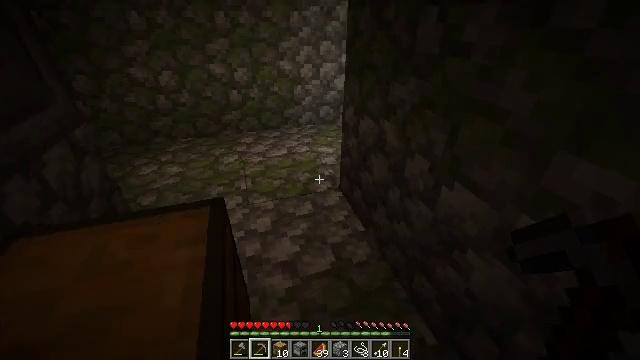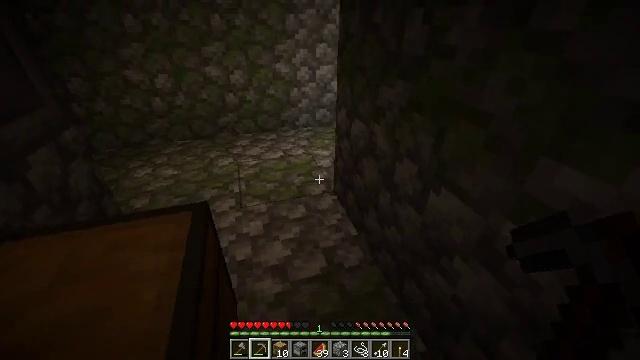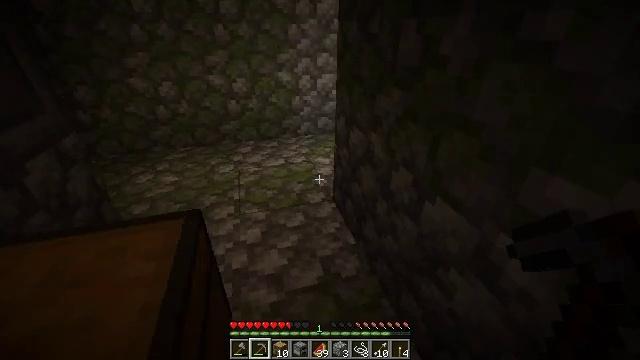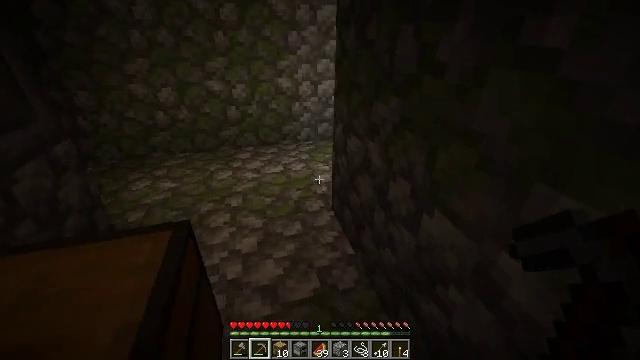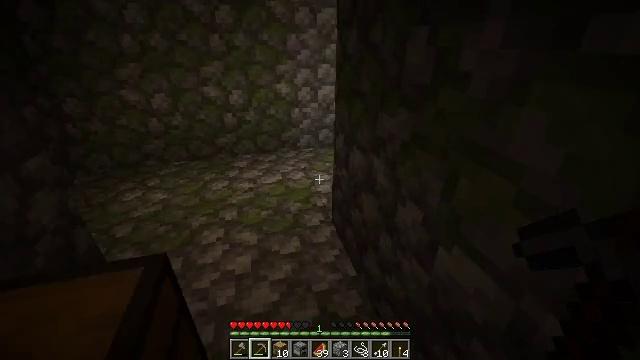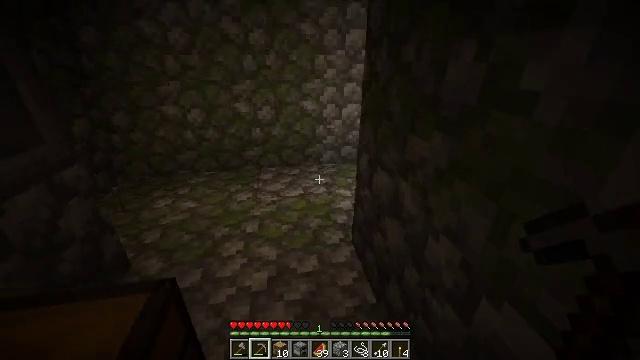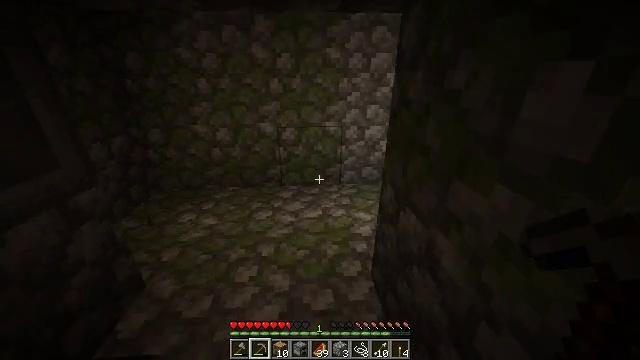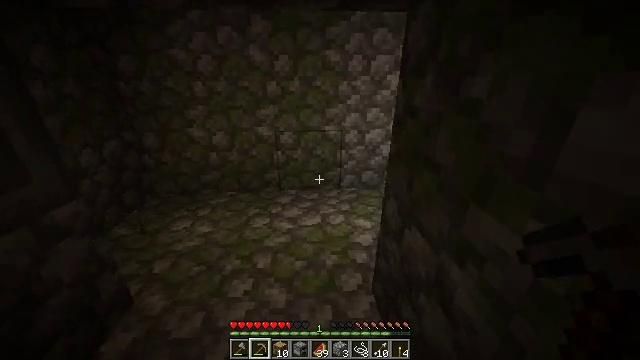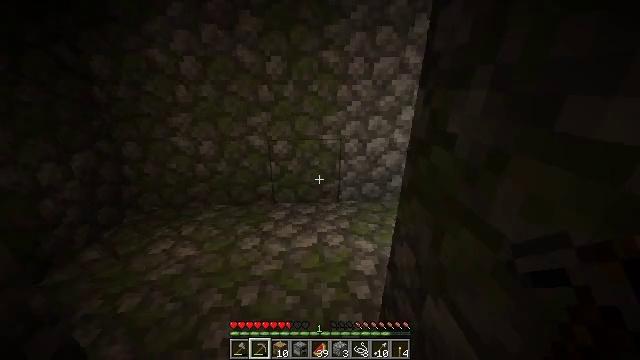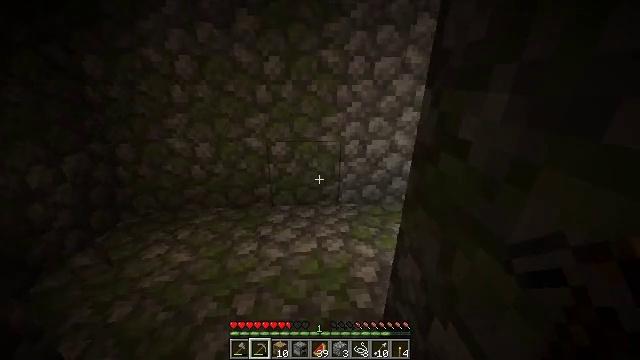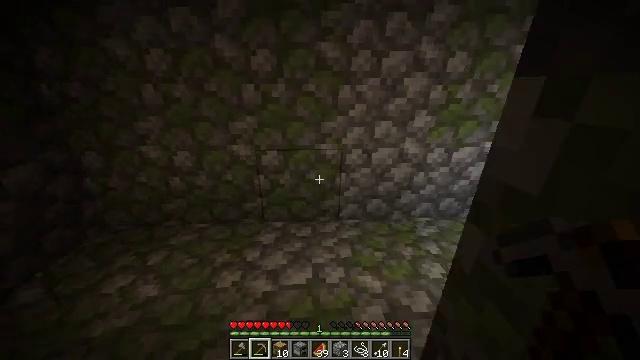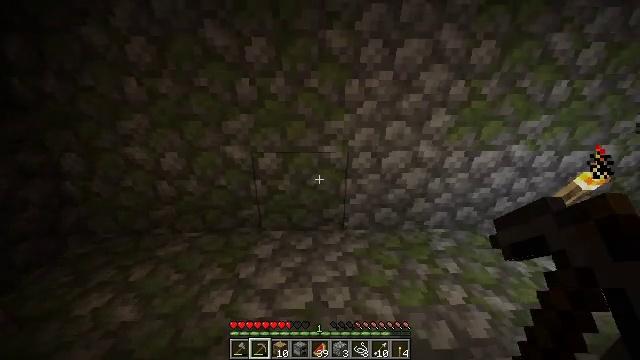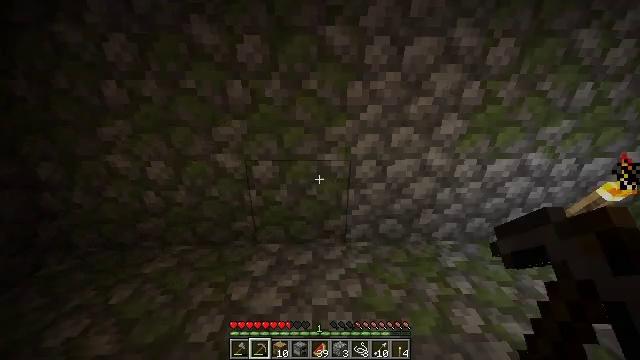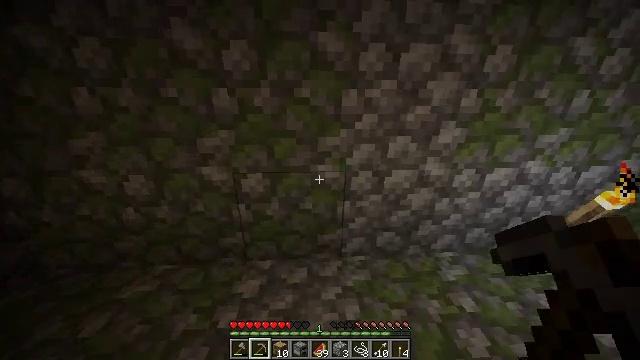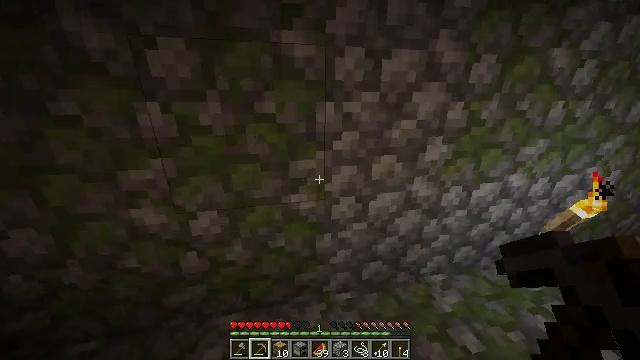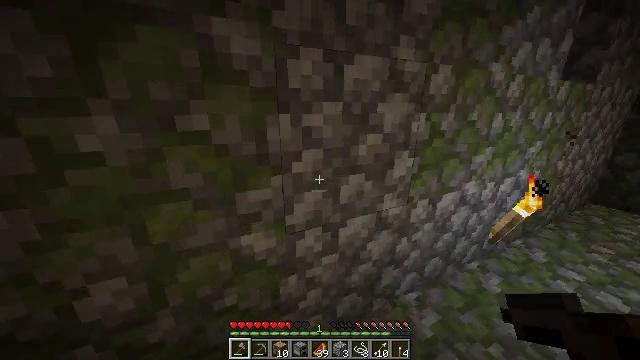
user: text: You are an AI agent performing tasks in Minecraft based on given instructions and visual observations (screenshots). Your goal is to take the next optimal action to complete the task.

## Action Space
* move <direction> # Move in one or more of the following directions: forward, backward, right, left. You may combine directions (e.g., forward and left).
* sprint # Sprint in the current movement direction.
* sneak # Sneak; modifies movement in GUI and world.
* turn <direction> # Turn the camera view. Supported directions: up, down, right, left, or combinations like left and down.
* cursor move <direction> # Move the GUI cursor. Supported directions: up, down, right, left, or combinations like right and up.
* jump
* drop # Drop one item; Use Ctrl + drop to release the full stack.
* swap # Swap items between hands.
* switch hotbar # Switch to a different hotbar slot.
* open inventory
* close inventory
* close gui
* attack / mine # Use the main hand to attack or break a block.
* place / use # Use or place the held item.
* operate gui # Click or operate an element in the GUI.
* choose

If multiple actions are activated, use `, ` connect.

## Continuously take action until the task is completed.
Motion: motion action
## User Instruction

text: Extract mossy cobblestone using a pickaxe.
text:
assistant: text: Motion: move forward, sprint
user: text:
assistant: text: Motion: move forward, sprint, turn left and up
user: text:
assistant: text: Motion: move forward, sprint, turn up
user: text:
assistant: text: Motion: move forward, sprint
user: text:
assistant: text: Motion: move forward, sprint, turn left and up
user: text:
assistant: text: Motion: move forward, sprint, turn left and up
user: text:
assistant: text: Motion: move forward
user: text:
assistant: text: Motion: move forward
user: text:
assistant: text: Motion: move forward
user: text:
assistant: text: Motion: move forward
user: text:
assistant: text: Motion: move forward, turn left
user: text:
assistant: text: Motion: move forward
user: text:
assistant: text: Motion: move forward, turn right and up
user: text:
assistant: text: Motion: move forward, turn right and up
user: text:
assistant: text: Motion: move forward, turn right and up, switch to hotbar 1
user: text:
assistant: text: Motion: move forward, turn right and up, switch to hotbar 1
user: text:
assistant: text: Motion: move forward, turn right and up, switch to hotbar 1
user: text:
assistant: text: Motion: move forward, turn right and up, switch to hotbar 1
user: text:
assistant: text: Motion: move forward, turn right
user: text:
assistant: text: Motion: move forward, turn right
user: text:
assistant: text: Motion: move forward
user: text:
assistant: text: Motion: move forward, turn right
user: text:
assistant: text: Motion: move forward, turn right and down
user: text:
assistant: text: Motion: turn right and down
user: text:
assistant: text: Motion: turn right and down
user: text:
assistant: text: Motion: turn right and down
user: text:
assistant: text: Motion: turn right and down
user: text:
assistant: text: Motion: move forward, turn right and down
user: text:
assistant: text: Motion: move forward
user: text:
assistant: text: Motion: move forward